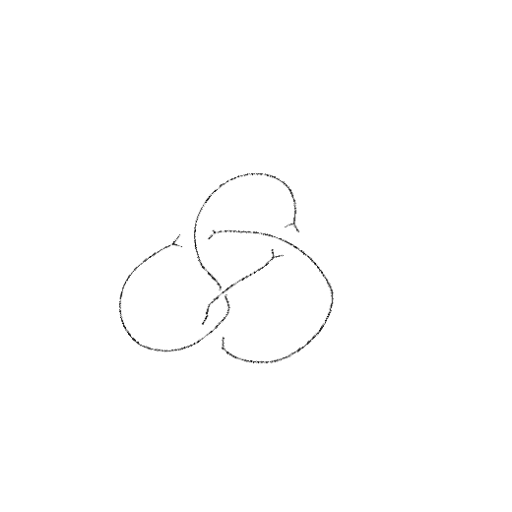
Crossing number: 4